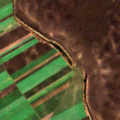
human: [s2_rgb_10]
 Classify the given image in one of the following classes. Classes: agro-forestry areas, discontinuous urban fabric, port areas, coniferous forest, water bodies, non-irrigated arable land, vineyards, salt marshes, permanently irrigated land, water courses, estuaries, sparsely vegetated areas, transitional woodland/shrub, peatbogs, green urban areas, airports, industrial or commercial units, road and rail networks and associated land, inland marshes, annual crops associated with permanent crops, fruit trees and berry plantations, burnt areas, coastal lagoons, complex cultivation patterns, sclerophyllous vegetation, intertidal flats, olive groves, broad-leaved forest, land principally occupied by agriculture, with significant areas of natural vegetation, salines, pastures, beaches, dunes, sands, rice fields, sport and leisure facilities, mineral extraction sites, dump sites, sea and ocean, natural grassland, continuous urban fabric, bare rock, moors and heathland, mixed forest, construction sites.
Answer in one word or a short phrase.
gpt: non-irrigated arable land